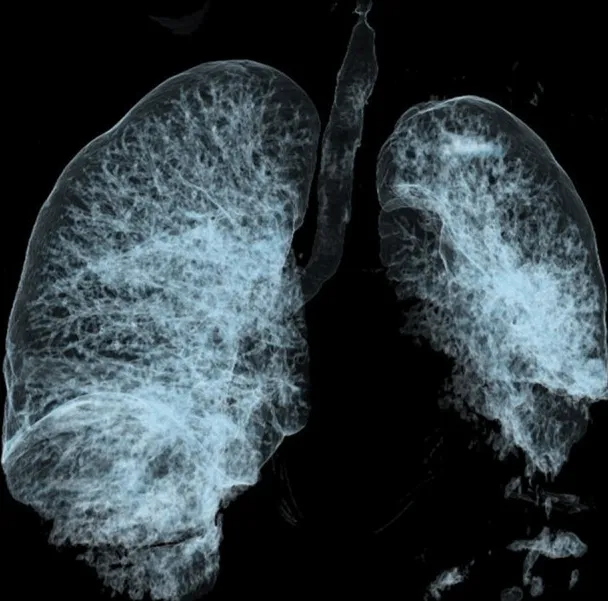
Volume rendering 3D reformat of the airways showing complete obstruction of the non-visible left mainstem bronchus. The air visible in the left lung results from the aerated collapse of the left upper lobe. The left lower lobe suffered non-aerated collapse and thus is not visible.
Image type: radiology (x_ray)